Aerial crown-view tile of a tropical tree (Barro Colorado Island, Panama), acquired 20250616:
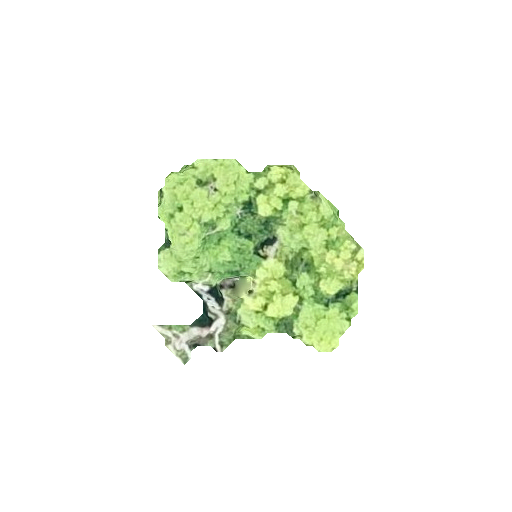
Species: Lonchocarpus heptaphyllus
GBIF accepted scientific name: Lonchocarpus heptaphyllus
Crown area: 44.357 m²